Question: To reproduce:
- - -

Is this normal at all?
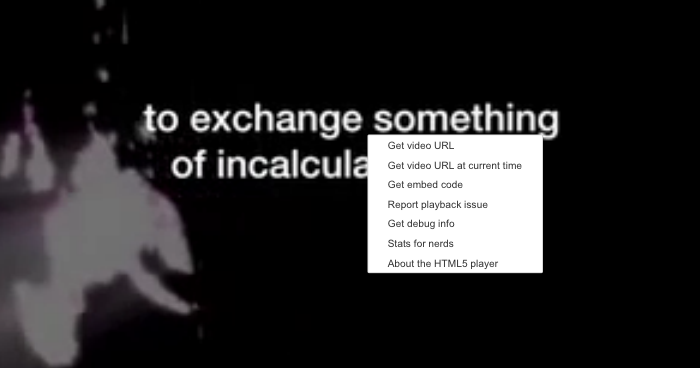
Answer: This has now been fixed by Google.